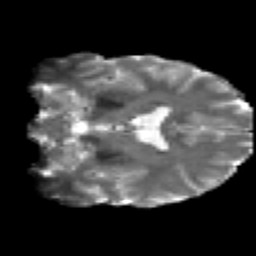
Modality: T2w
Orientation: coronal
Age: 25
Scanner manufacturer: siemens
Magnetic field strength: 3 T
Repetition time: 2.2 s
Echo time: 0.084 s